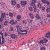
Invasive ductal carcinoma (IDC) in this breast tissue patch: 0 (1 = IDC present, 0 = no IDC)